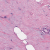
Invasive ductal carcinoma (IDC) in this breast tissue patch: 1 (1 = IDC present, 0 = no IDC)